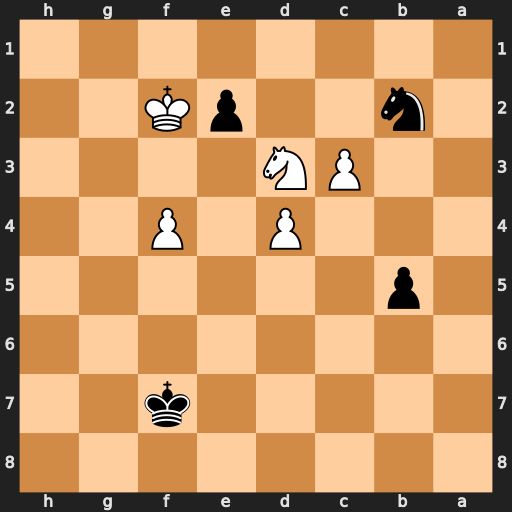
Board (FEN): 8/5k2/8/1p6/3P1P2/2PN4/1n2pK2/8
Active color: b
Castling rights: -
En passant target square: -
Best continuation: Nxd3+ Kxe2 Nxf4+